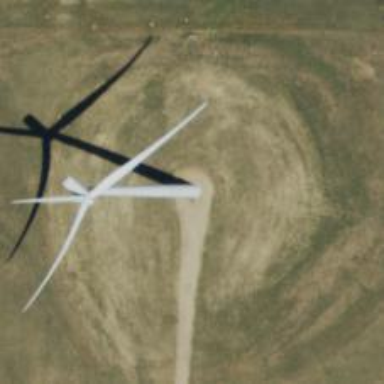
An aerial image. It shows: Wind generator using wind turbines of horizontal axis.